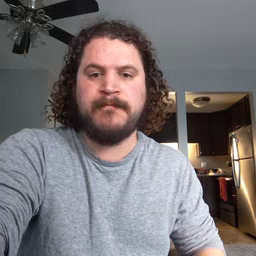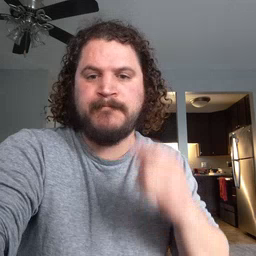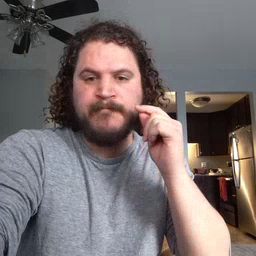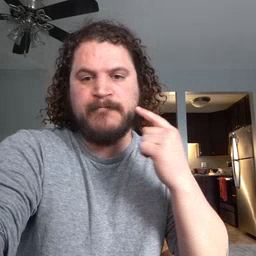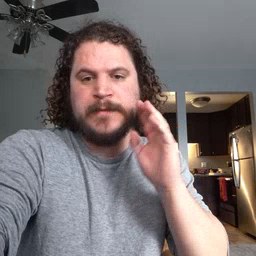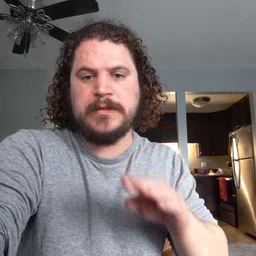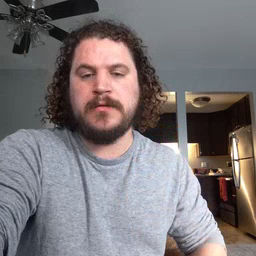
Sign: bee